I will show an image sequence of human cooking. I have annotated the images with numbered circles. Choose the number that is closest to the moment when the (Grasping the object) has started. You are a five-time world champion in this game. Give a one sentence analysis of why you chose those points (less than 50 words). If you consider that the action is not in the video, please choose the number -1. Provide your answer at the end in a json file of this format: {"points": []}
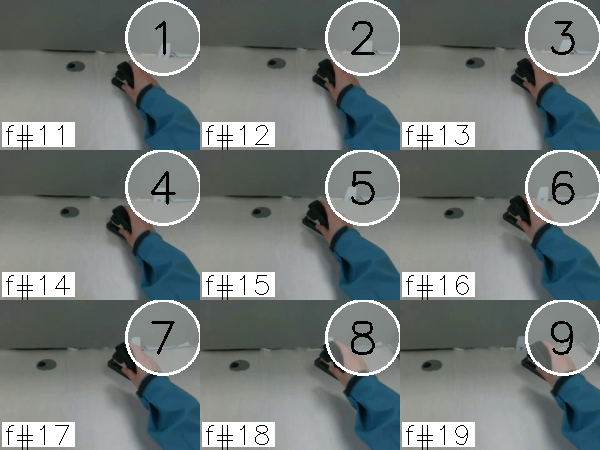
Frame 1 shows the clearest moment of hand-object contact.
{"points": [1]}